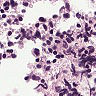
Metastatic tissue present: no